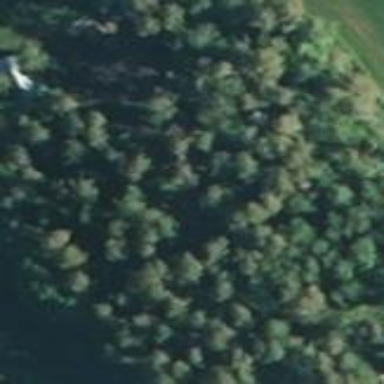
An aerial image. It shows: Forest area.